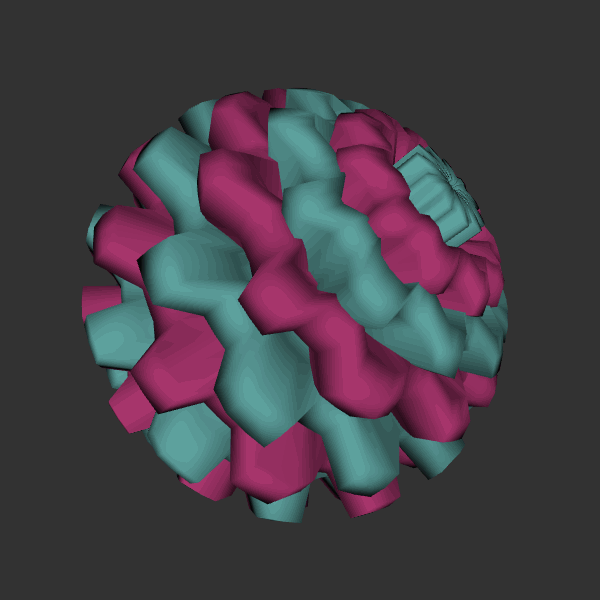
Background: dark